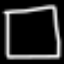
Label: square